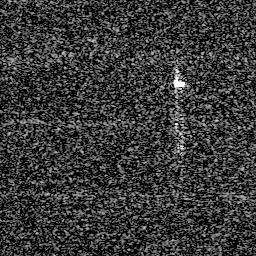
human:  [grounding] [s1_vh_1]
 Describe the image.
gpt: In the satellite image, there is  <ref>1 small ship </ref> <box>[[66, 27, 73, 37, 0]]</box> located at center.